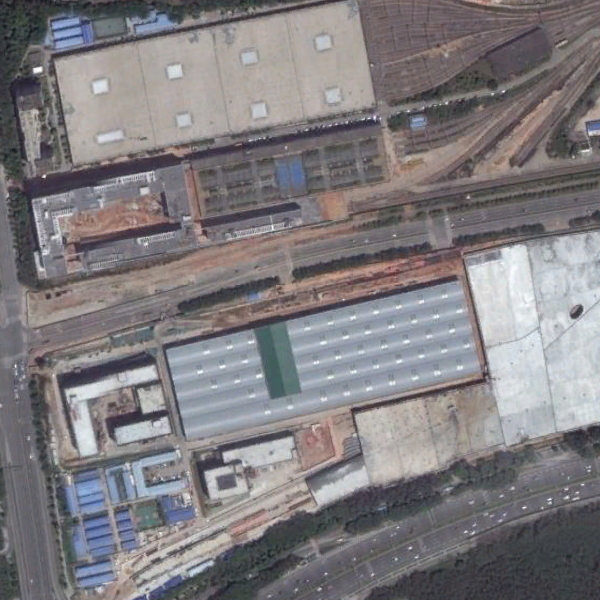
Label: Industrial